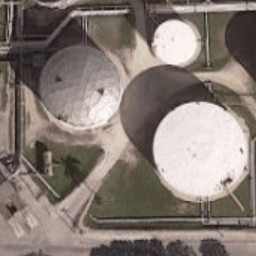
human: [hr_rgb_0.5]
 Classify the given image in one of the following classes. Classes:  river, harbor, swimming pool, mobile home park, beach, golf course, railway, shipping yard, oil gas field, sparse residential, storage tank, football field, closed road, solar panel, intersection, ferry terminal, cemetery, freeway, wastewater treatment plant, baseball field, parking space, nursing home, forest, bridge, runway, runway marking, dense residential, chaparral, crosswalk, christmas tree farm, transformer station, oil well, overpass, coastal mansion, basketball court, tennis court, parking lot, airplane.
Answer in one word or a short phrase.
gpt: storage tank